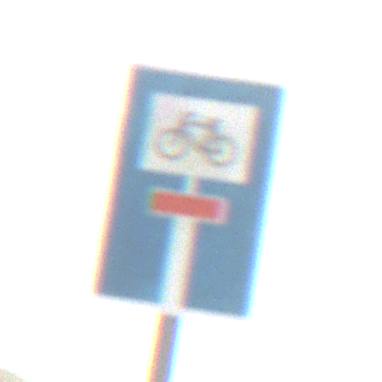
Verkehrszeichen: SackgasseRadverkehrDurchlaessig
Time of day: MorningAfternoon
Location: Outdoor (Suburban)
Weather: PartlyCloudy
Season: NotSpecified
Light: Natural